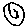
Label: smiley face